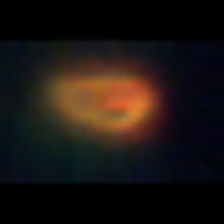
Taxon: Unknown_phyto
Group: Unknown